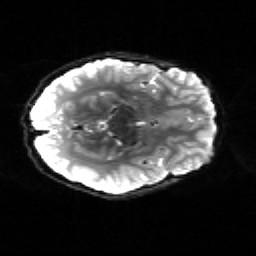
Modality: sbref
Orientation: axial
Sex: male
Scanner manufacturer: siemens
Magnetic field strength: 3 T
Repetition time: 5 s
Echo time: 0.071 s